Field crop: maize
Growth stage: 1
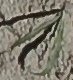
Species: sorghum